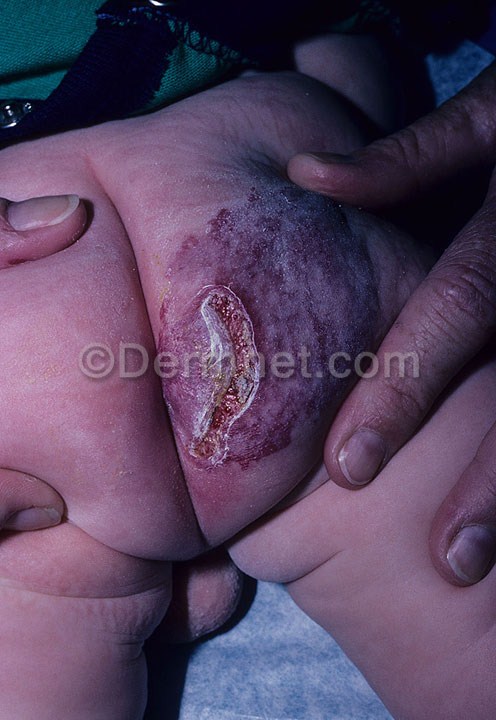
Disease: Vascular Tumors